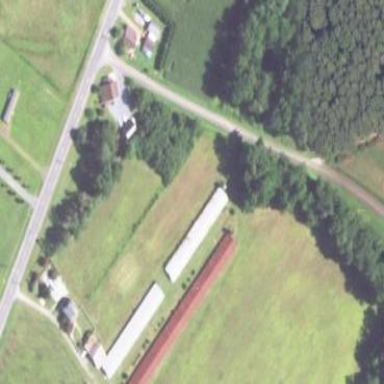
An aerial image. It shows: Farm auxiliary building.